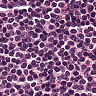
Metastatic tissue present: no